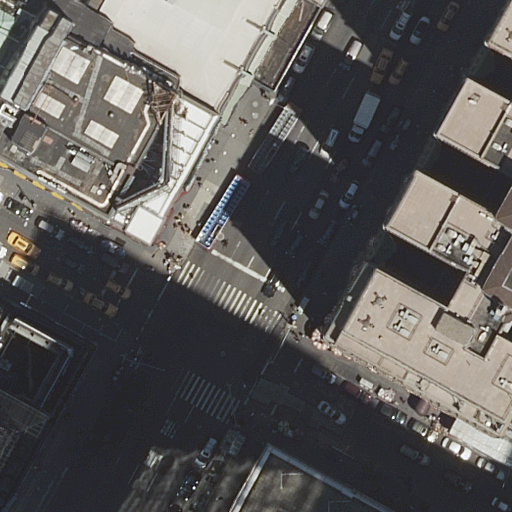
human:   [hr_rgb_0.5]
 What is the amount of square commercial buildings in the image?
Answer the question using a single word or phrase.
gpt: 0

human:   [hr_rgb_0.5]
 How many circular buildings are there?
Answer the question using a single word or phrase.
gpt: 0

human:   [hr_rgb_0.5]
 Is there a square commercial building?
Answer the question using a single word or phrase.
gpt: no

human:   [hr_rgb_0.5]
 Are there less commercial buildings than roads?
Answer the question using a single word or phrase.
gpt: yes

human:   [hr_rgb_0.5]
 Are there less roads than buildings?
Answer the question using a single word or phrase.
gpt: yes

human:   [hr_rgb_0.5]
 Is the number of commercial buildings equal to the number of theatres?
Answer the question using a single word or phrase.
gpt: no

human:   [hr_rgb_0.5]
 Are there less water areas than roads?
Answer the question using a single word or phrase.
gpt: yes

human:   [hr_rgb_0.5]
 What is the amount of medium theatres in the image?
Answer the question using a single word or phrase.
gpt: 0

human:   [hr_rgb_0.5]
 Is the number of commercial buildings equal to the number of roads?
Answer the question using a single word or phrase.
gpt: no

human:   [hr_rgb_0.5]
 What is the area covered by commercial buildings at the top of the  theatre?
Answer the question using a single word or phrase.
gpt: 0m2

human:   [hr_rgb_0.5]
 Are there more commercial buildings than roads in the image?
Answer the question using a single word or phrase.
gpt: no

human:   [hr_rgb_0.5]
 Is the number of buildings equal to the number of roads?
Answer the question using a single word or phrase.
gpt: no

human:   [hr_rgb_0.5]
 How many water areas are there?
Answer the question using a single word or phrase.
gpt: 0

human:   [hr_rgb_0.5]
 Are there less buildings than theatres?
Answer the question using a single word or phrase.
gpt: no

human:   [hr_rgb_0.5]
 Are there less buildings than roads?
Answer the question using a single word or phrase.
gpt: no

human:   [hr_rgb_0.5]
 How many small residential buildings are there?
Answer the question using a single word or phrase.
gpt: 1

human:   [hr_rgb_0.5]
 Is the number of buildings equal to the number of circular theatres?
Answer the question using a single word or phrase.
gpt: no

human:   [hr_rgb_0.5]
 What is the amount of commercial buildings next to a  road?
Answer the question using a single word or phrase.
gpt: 3

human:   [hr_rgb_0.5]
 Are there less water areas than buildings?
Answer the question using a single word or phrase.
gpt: yes

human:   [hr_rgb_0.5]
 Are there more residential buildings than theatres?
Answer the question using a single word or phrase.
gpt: yes

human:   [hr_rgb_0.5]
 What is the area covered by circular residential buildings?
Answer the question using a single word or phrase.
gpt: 0m2

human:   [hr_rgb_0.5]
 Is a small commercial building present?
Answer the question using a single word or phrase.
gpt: yes

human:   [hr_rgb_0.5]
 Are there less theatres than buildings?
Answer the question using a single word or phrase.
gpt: yes

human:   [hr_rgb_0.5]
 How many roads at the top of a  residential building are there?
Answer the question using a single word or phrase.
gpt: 2

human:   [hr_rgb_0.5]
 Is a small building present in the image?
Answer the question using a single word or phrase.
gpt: yes

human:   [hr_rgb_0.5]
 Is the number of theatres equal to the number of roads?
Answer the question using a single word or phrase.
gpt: no

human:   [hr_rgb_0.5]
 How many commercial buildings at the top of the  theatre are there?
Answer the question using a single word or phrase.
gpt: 0

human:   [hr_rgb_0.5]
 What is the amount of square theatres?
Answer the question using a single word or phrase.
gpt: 0

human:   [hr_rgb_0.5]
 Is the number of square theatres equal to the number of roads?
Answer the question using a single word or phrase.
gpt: no

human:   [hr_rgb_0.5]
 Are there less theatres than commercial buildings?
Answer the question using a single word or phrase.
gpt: yes

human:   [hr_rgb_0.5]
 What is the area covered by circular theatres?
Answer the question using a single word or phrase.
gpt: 0m2

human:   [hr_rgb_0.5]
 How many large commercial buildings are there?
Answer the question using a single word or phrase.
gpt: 0

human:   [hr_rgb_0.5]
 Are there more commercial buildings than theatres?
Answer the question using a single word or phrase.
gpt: yes

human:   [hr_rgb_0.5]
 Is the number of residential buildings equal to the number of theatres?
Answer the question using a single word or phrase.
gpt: no

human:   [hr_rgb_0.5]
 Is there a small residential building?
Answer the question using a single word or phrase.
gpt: yes

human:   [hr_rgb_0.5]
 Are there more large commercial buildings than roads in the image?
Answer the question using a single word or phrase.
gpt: no